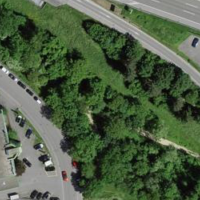
EUNIS habitat code: 57
Species observed at this site:
Ciconia ciconia